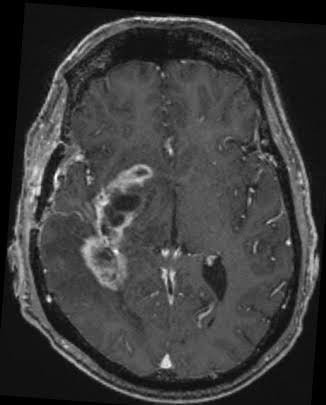
Label: glioma